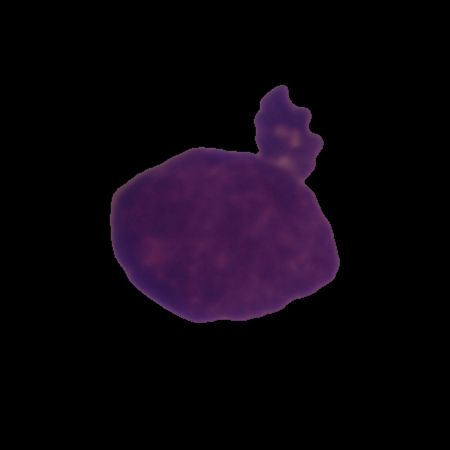
Label: healthy